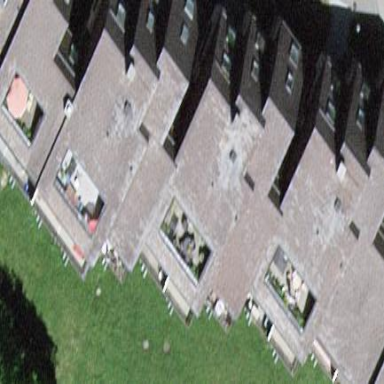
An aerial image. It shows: Residential building.